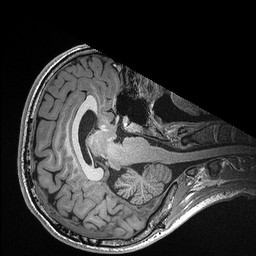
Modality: T1w
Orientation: axial
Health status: healthy
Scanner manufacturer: siemens
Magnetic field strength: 3 T
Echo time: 0.00298 s